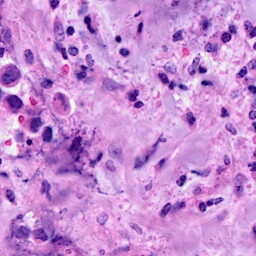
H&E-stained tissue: Breast